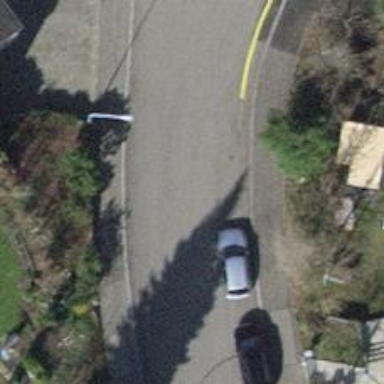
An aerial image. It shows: Residential road with sidewalks on both sides.